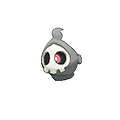
Pok\u00e9mon: duskull